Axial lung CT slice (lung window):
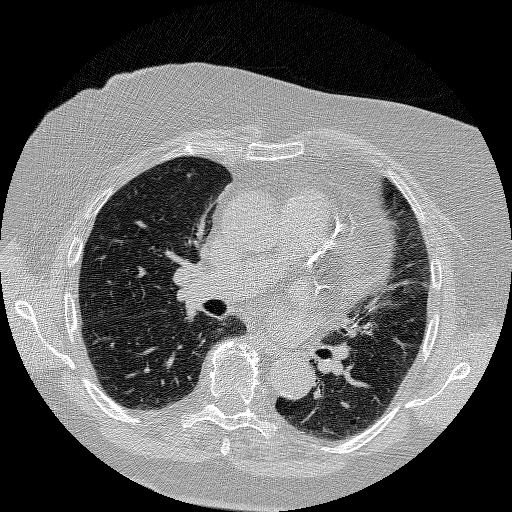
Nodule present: no